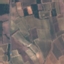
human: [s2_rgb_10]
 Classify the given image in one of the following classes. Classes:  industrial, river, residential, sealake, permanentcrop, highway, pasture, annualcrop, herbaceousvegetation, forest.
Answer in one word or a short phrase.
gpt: PermanentCrop